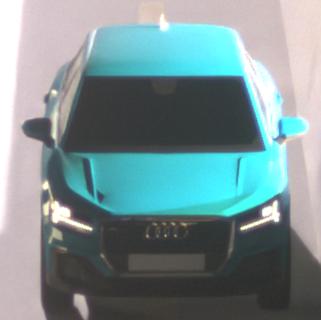
Make: Audi
Model: Q2
Model produced from: 2016
Model produced until: 2020
Doors: 5
Color: blue
Road condition: dry road
Daytime: night
Contrast: high contrast